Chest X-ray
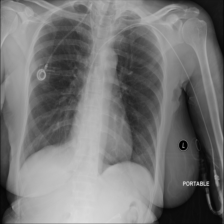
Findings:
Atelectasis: negative
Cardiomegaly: negative
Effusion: negative
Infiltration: negative
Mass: negative
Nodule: negative
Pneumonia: negative
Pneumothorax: negative
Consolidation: negative
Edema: negative
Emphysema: negative
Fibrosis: negative
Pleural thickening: negative
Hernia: negative